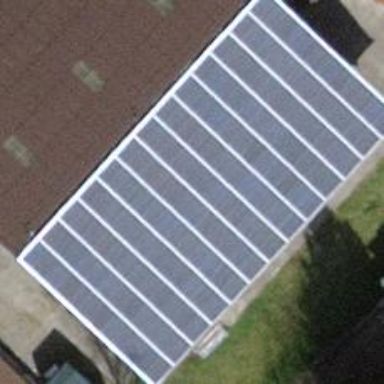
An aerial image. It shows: Small solar photovoltaic generator installed on roof.